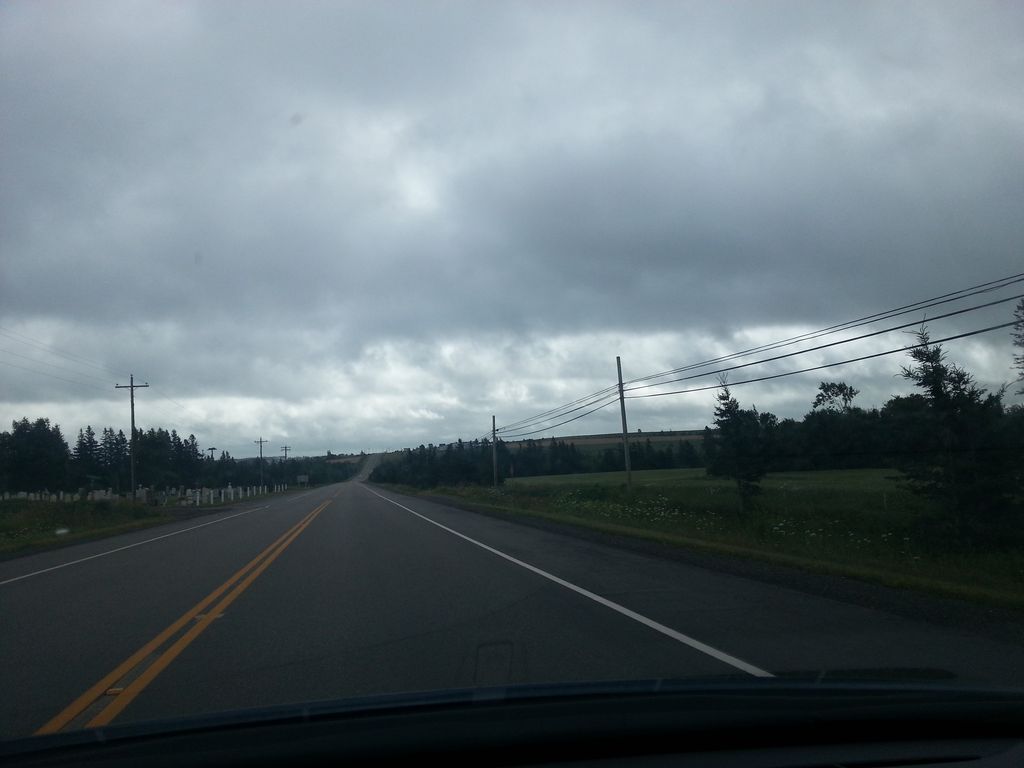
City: charlottetown